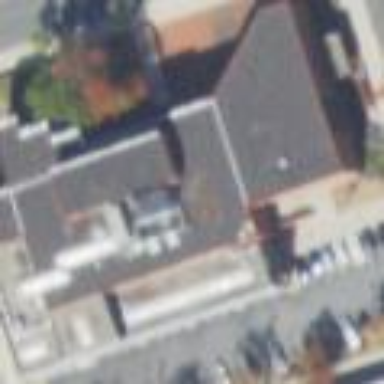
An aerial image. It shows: Library building.